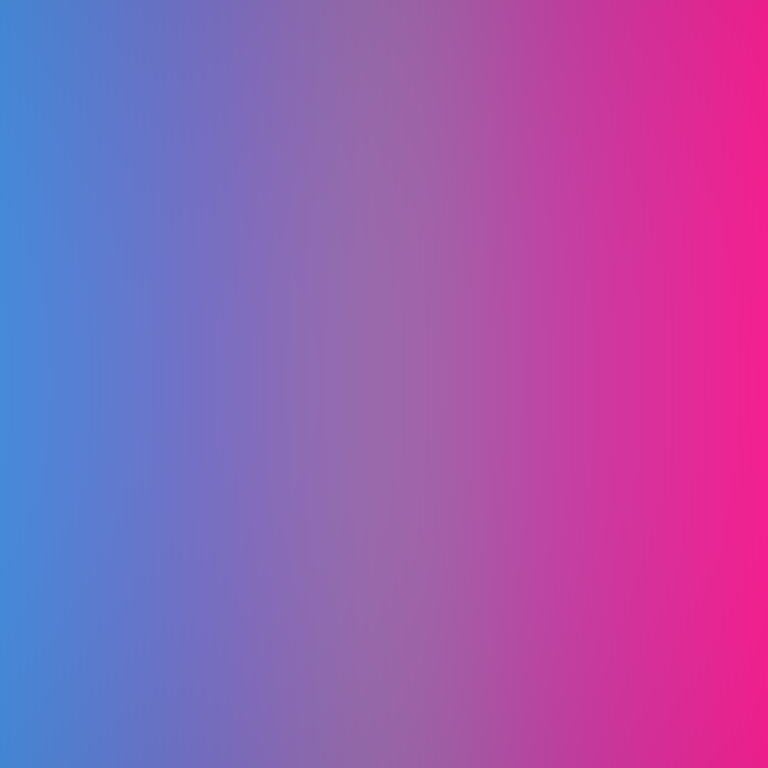
Abstract light effect, smooth gradient from cool blue to vibrant pink, dreamy atmosphere, soft blend, no room, no furniture, no objects.